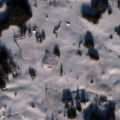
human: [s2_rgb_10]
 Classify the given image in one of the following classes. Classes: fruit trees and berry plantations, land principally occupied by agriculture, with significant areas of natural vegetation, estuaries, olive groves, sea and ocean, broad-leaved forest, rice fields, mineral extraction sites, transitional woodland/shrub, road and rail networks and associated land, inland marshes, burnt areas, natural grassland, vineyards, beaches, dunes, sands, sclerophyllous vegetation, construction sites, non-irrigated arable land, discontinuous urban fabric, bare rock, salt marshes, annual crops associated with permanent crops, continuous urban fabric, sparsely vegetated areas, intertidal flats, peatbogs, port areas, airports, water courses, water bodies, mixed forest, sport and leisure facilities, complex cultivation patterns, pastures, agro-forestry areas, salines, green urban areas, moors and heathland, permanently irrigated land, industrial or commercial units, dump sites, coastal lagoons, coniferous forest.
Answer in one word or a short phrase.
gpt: discontinuous urban fabric, non-irrigated arable land, coniferous forest, mixed forest